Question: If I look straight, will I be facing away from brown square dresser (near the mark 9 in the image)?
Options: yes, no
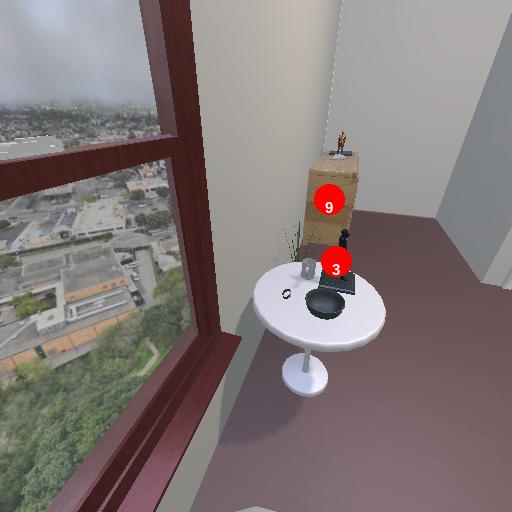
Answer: yes